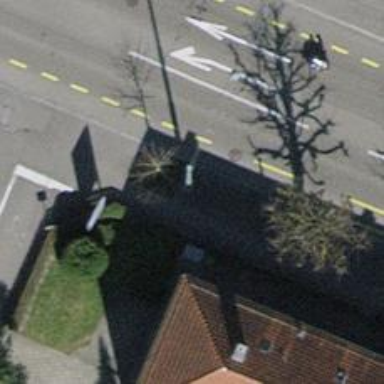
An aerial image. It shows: Avenue lined with trees.